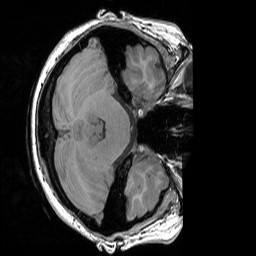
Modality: T1w
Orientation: axial
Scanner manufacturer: siemens
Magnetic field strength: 3 T
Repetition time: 1.83 s
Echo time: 0.00303 s